Field crop: maize
Growth stage: 2
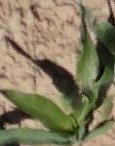
Species: maize